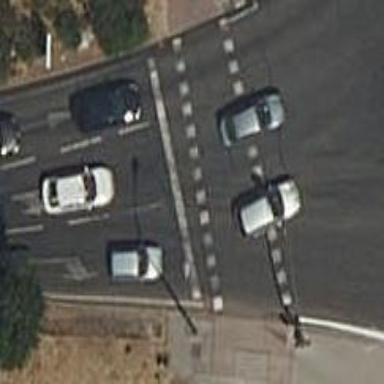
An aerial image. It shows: Road crossing with traffic signals.